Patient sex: M
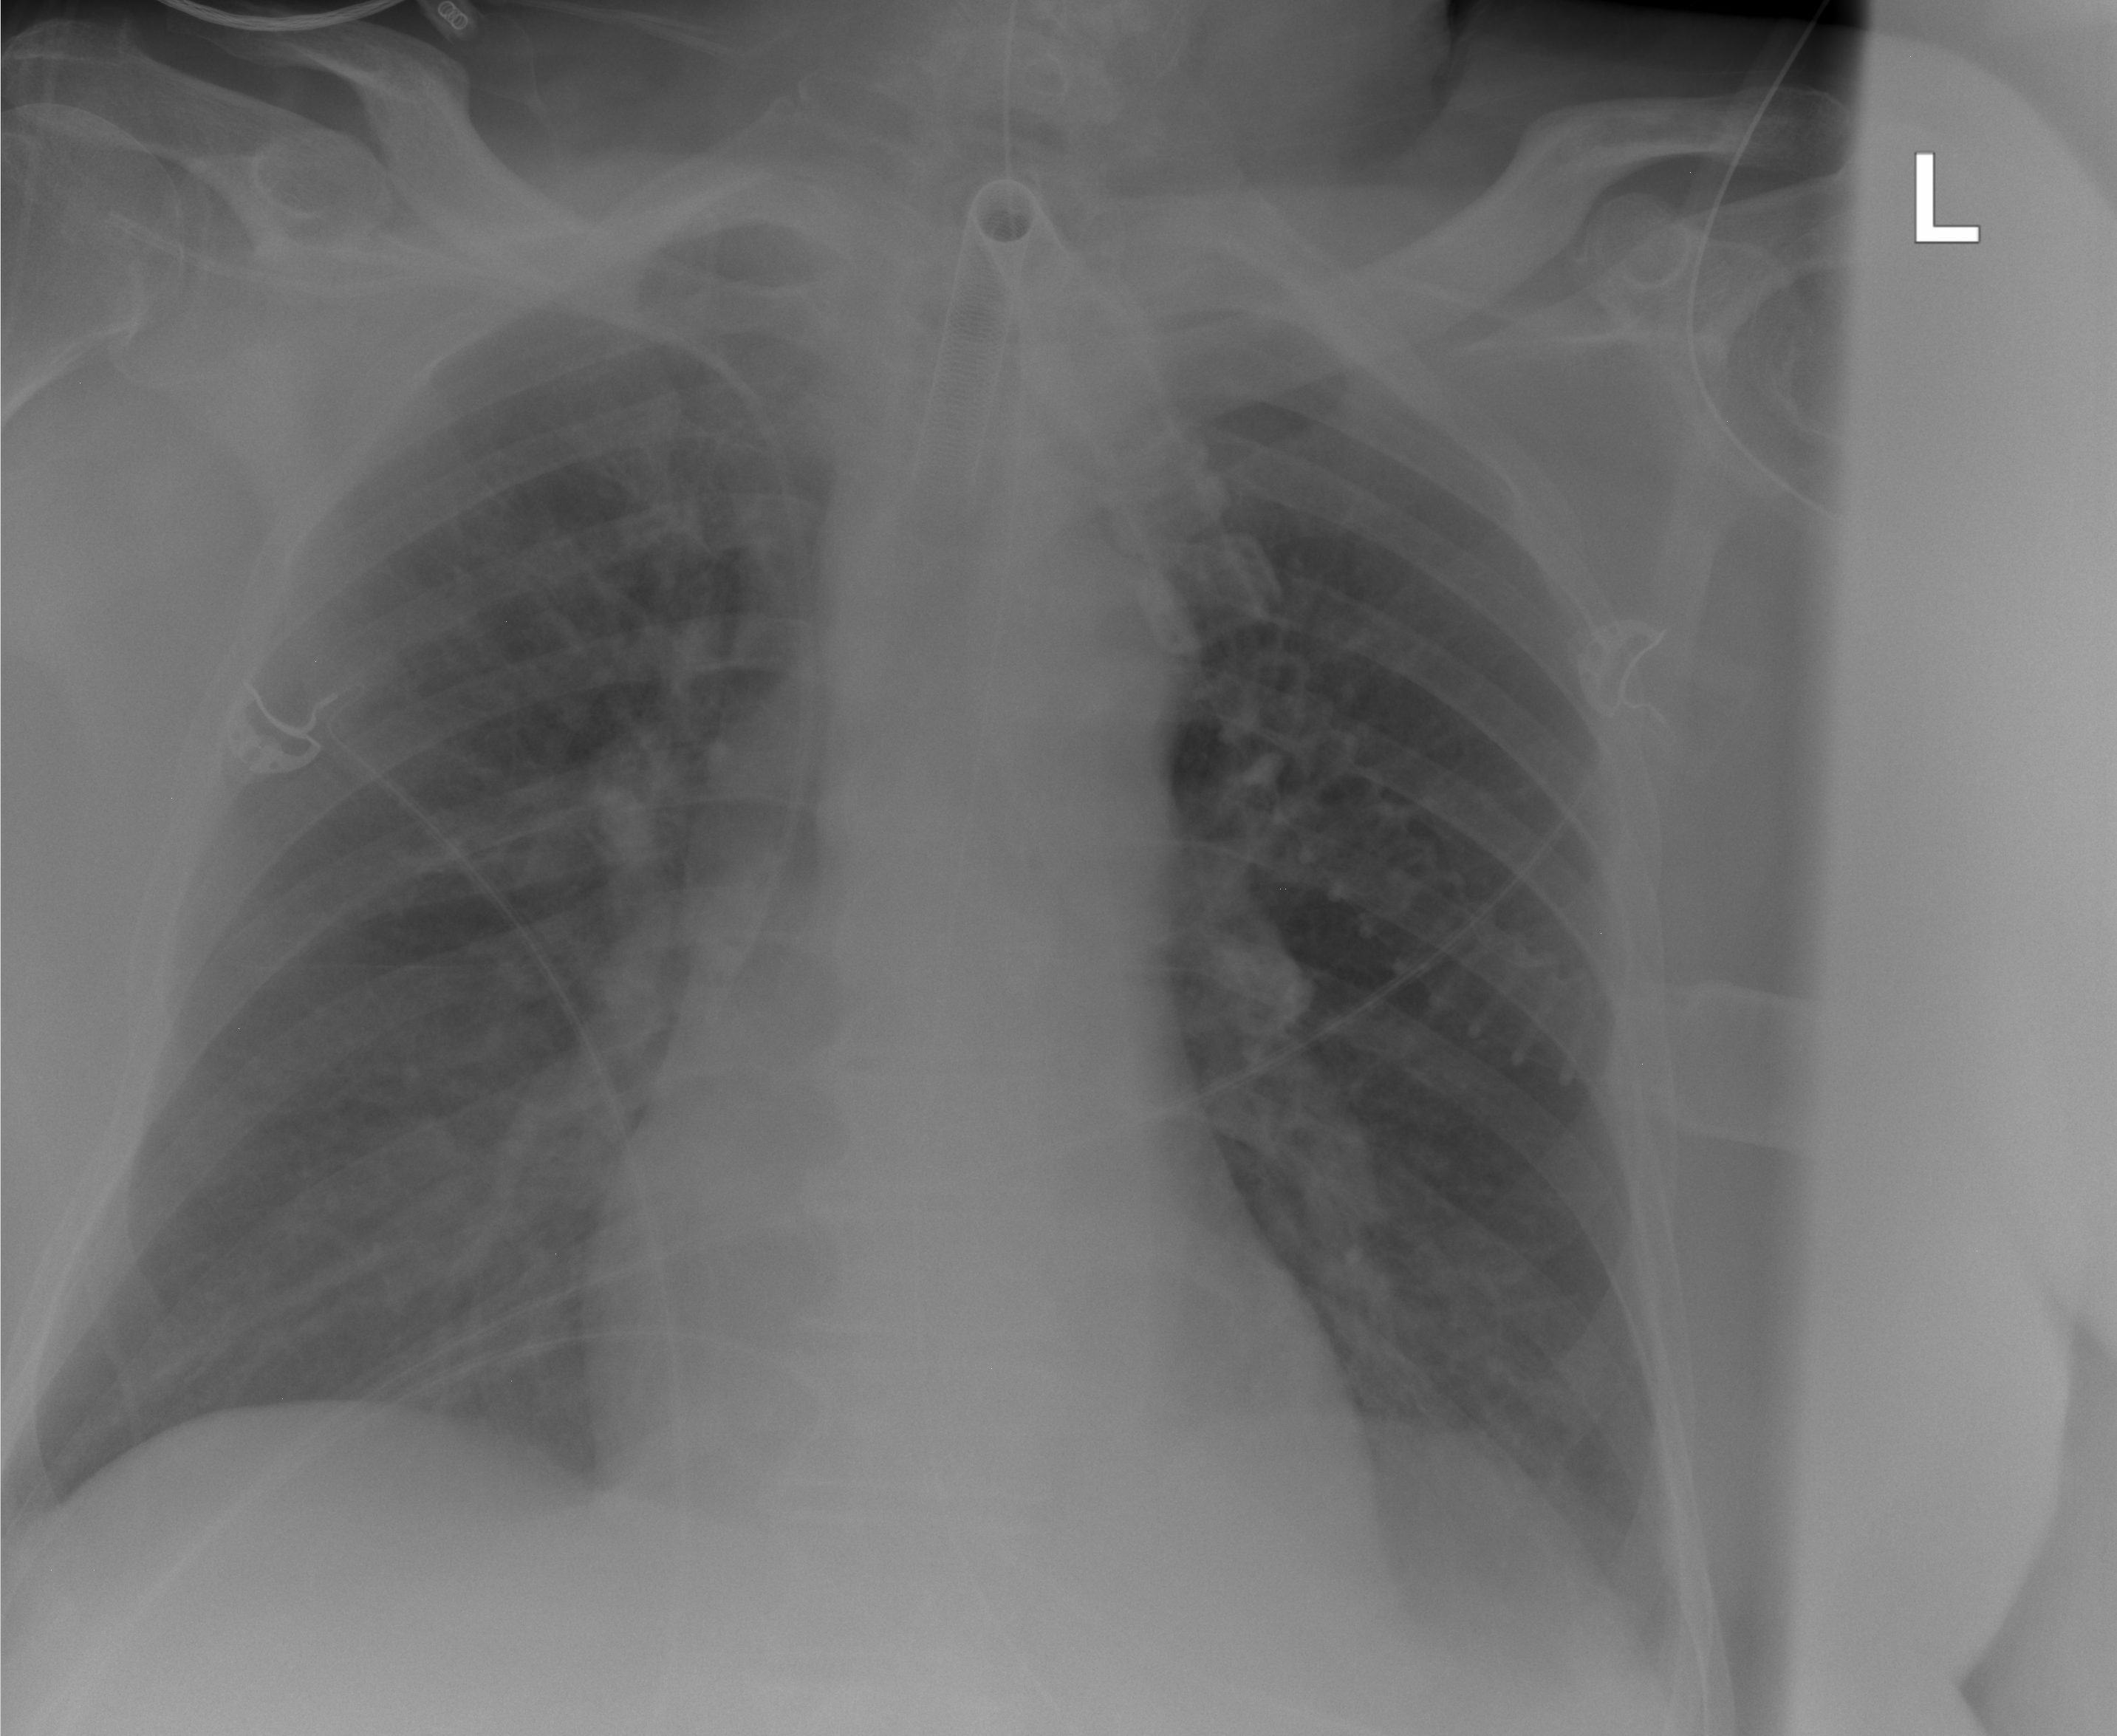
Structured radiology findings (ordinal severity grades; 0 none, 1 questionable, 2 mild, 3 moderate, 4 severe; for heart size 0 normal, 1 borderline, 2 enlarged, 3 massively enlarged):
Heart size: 0
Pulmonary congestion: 0
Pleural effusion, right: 0
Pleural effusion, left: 2
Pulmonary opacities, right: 2
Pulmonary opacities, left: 0
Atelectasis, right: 0
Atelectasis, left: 0